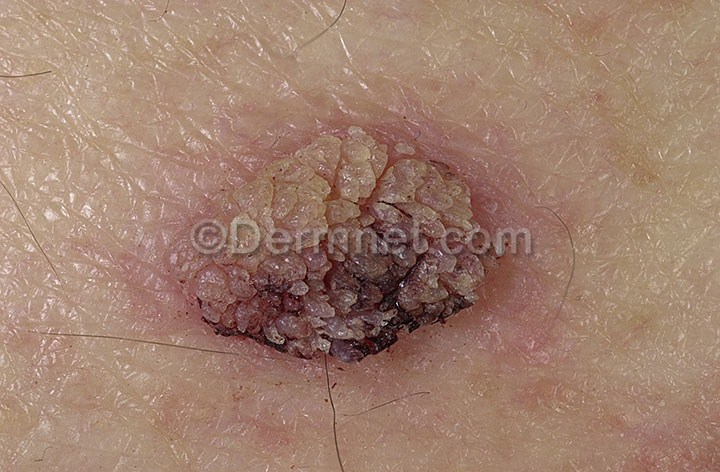
Disease: Seborrheic Keratoses and other Benign Tumors